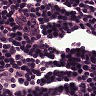
Metastatic tissue present: no